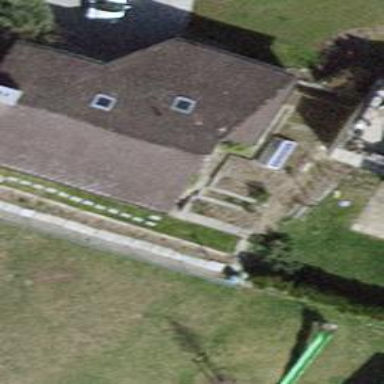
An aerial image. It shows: House with tile roof.